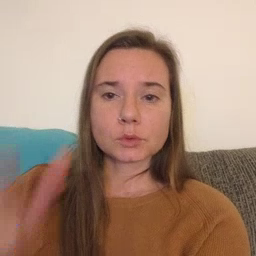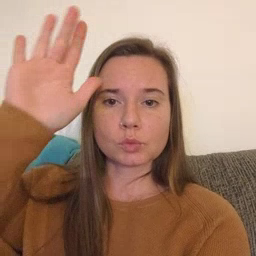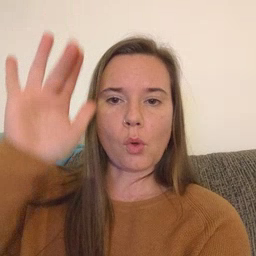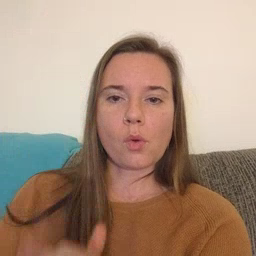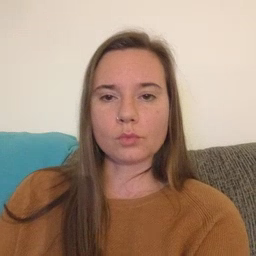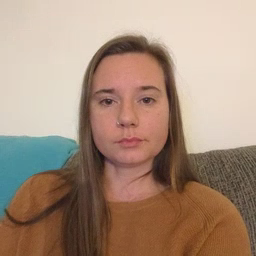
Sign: snow